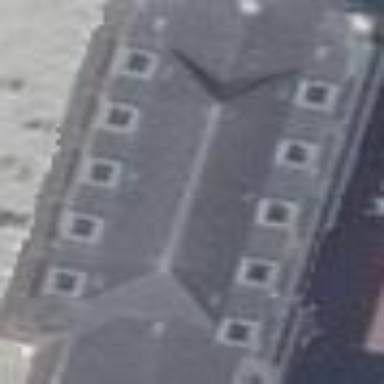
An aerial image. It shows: Building with hipped roof design.